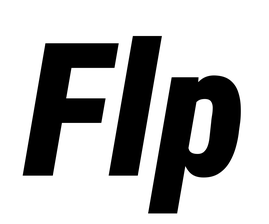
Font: Roboto-Italic_Condensed_Black_Italic